Current action and preconditions to check: trajectory_clear

Your task: For each precondition in the list above, predict whether it will hold at this action.

Consider the current scene as observed from the mobile robot's camera, and analyze the predicted future states of all dynamic agents (e.g., people, animals, vehicles, or any moving entities) within the NEXT SECOND.

IMPORTANT: Only answer "very likely" if you are absolutely certain—based on strong, clear evidence—that a dynamic agent will violate the precondition in the predicted future state. Do NOT answer "very likely" for unlikely, ambiguous, or low-probability risks.

Ask yourself for each precondition: Is there a high probability, with clear and convincing evidence, that the predicted future states of any dynamic agent will interfere with the predicted future state of the currently executing action within the NEXT SECOND, causing that precondition to fail?

Assess the risk level based on these predictions. Use "likely" or "very likely" if motions create a clear risk of interference.

Use "neutral" or "improbable" if agents are nearby but their predicted paths are clearly diverging or non-conflicting.

Failure Risk Categories: "very improbable", "improbable", "neutral", "likely", "very likely"

Answer Format: Output ONLY the probability_of_failure value from these categories: "very improbable", "improbable", "neutral", "likely", "very likely"

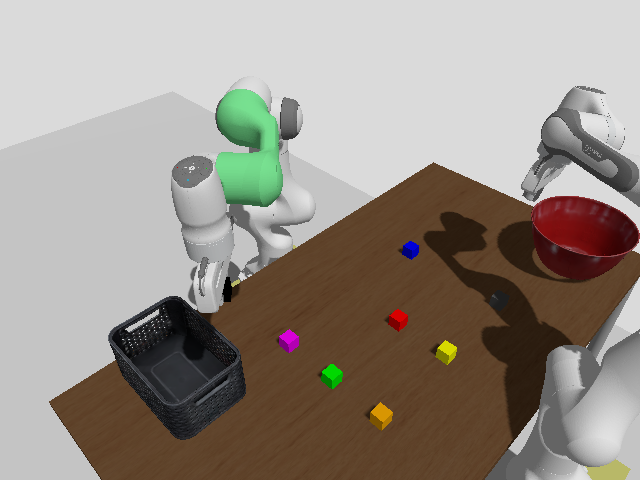

Answer: very improbable